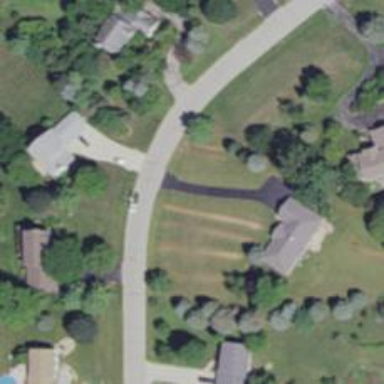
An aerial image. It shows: Driveway.